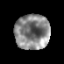
Tissue: prostate
Cell type: T cells
Senescence score: 0.3205
Nuclear area (px): 1190
Mean DAPI intensity: 136.125